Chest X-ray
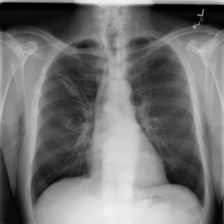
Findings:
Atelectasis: negative
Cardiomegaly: negative
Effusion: negative
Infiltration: negative
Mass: negative
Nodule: negative
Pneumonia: negative
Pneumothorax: negative
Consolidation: negative
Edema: negative
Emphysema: negative
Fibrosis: negative
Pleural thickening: negative
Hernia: negative